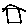
Label: house